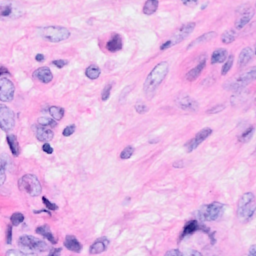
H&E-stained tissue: Breast